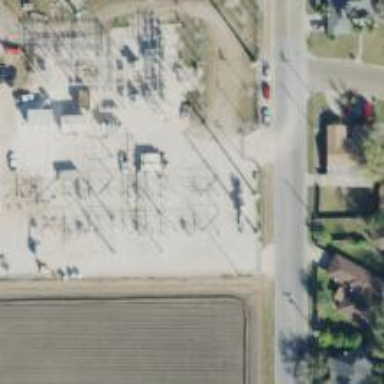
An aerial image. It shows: Power pole.